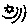
Label: sun